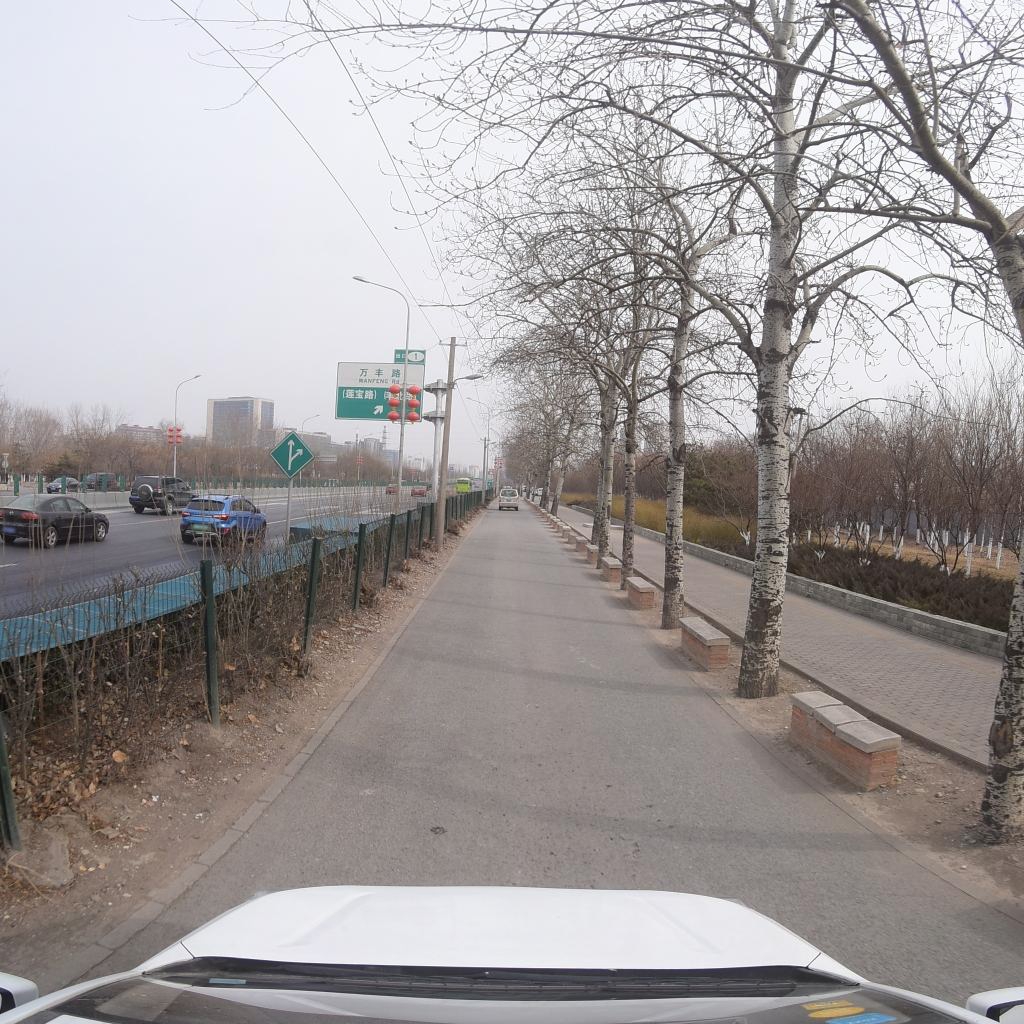
Region: Fengtai
Road damage annotations: pothole